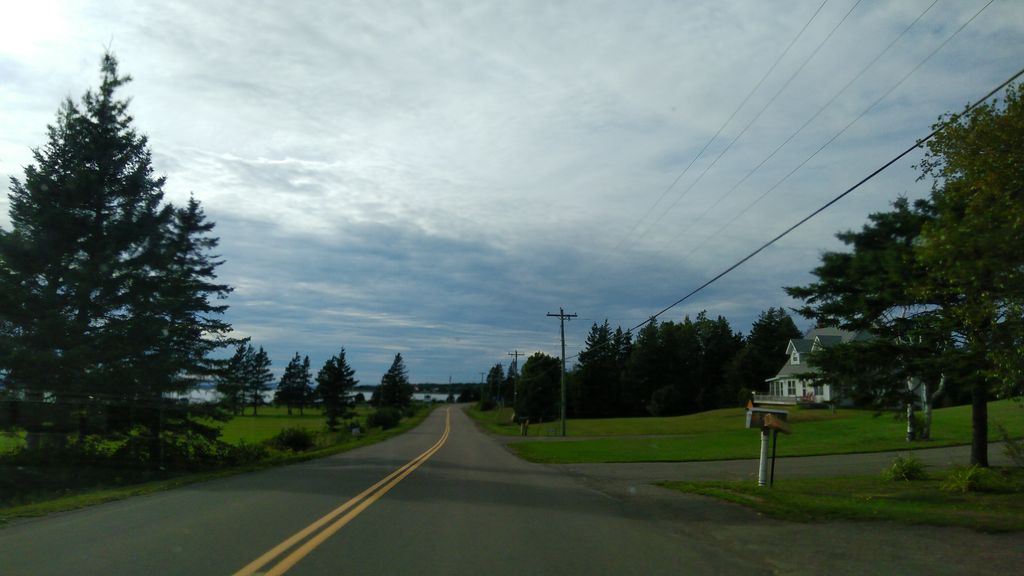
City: charlottetown